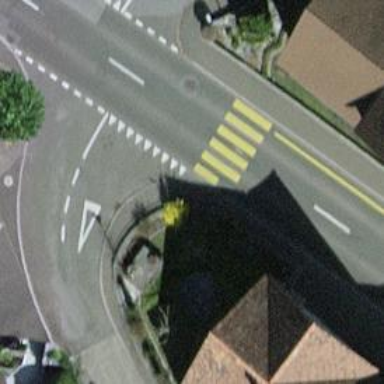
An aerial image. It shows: Marked road crossing with visible markings.